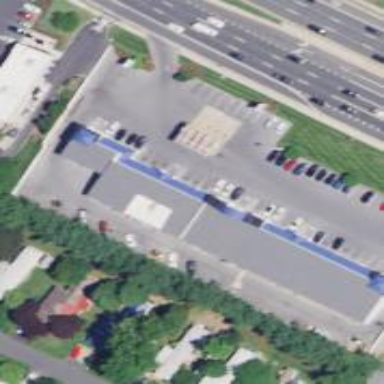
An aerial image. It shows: Convenience shop.